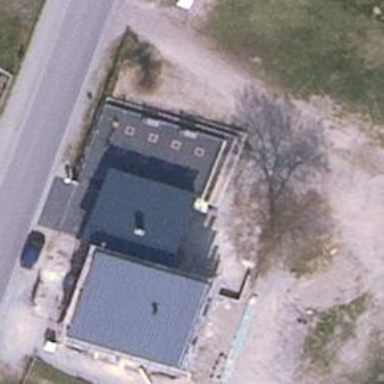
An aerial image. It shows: Café.